Field crop: maize
Growth stage: 2
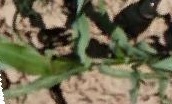
Species: maize